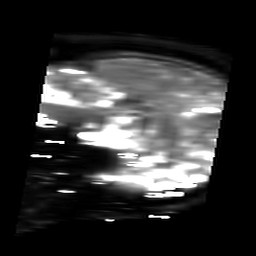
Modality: T2starmap
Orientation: sagittal
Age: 42
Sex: male
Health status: ill